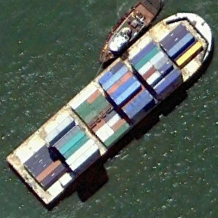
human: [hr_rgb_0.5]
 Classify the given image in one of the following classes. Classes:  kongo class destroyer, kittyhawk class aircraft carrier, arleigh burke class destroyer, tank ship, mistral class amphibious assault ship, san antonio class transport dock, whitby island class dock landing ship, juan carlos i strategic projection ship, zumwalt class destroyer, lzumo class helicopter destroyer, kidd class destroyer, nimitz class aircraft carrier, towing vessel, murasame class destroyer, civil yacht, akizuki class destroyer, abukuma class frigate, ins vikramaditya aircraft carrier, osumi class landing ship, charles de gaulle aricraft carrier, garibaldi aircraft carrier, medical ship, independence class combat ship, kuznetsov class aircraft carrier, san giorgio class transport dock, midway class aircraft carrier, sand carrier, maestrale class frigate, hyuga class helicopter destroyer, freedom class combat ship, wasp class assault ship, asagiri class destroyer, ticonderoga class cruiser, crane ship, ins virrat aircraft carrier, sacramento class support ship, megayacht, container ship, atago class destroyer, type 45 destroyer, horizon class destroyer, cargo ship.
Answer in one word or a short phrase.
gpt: Container ship